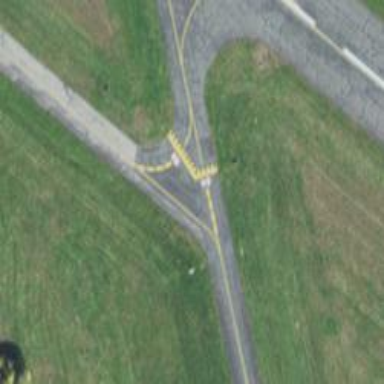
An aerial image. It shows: View of taxiway at the airport.